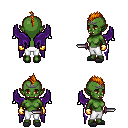
a pixel art fantasy rpg character, female body template, orc, green skin, purple wings, white pants, dark blonde mohawk hairstyle, iron tiara, gold gloves, gray slippers, dagger, four views (front, back, left, right), 2x2 character sprite sheet, small pixel art, hard edges, no anti-aliasing